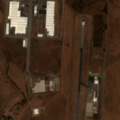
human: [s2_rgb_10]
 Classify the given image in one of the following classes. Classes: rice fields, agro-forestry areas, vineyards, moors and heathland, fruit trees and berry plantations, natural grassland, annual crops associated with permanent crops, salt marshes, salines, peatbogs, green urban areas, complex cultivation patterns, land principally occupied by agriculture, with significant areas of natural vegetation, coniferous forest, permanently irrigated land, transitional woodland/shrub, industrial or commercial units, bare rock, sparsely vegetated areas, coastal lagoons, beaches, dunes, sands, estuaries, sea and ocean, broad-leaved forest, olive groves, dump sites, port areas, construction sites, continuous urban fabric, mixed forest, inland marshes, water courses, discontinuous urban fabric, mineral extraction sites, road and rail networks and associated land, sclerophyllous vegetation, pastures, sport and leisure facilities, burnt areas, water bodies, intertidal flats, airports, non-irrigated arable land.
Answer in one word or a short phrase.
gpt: industrial or commercial units, airports, non-irrigated arable land, vineyards